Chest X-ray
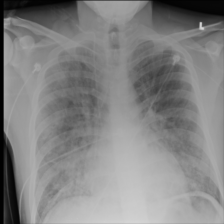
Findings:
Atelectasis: negative
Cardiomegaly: negative
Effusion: negative
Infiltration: positive
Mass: negative
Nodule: negative
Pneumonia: negative
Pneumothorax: negative
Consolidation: negative
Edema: positive
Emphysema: negative
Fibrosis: negative
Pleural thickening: negative
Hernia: negative